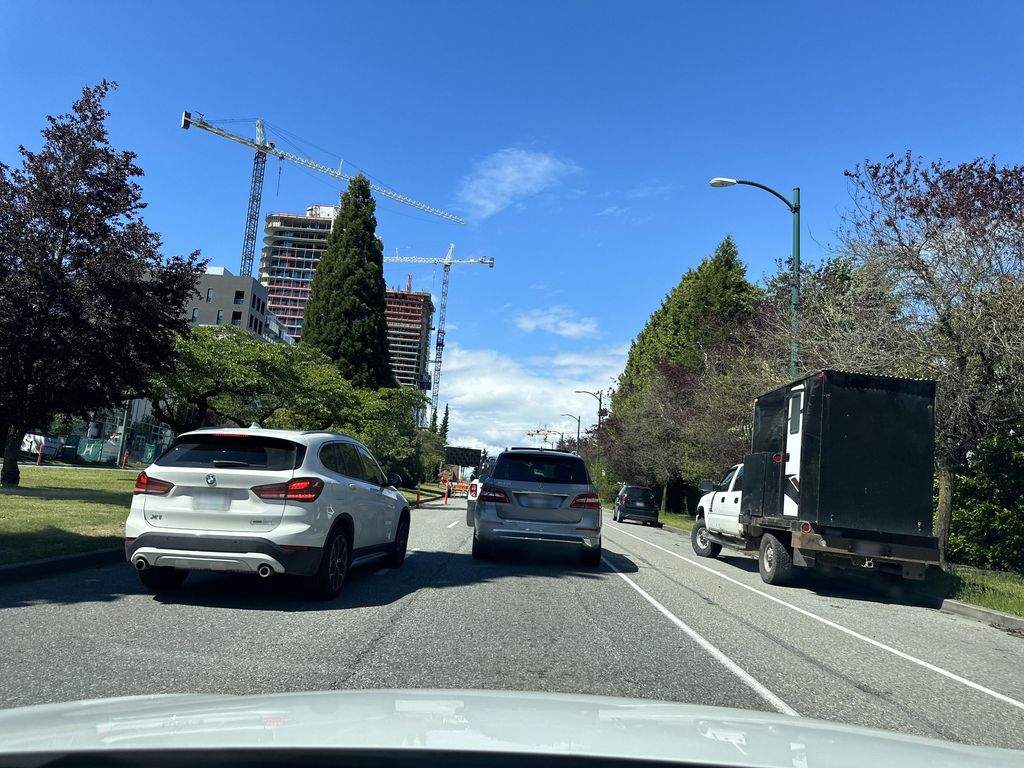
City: vancouver